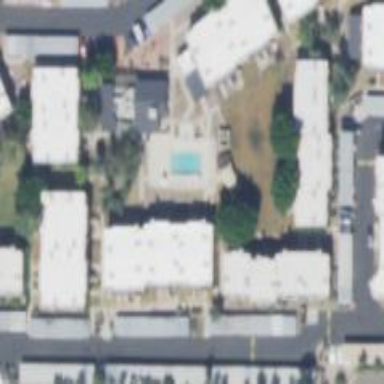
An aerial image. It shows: Swimming pool located in leisure land.